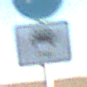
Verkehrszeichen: MehrfachbesetzePersonenkraftwagenFrei
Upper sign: Busssonderstreifen
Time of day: SunriseSunset
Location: Outdoor (Nature)
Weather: Clear
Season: NotSpecified
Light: Natural